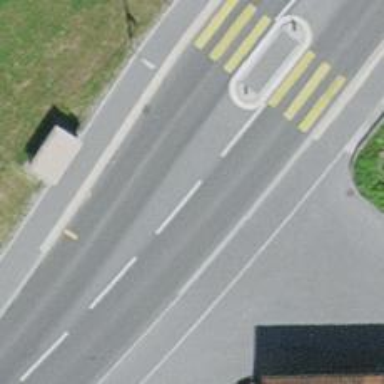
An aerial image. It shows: Primary road with asphalt surface.